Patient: sex M, age 94
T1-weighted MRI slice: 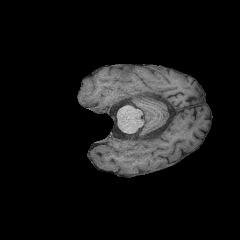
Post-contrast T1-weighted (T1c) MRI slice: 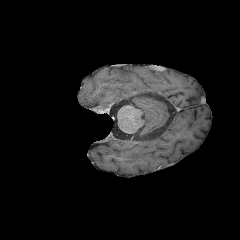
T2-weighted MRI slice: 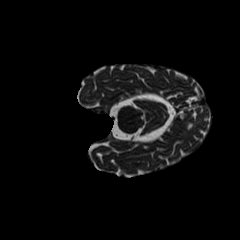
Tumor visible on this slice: no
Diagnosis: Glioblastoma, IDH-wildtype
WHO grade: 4